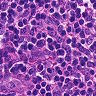
Metastatic tissue present: no